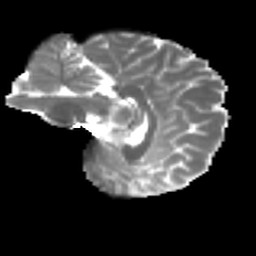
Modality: T2w
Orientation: sagittal
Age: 28
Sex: female
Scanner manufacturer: ge
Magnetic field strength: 3 T
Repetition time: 7.8 s
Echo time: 0.0606 s